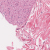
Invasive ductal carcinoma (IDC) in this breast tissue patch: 0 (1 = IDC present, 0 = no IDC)